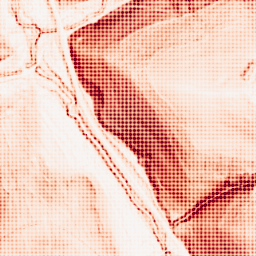
Category: morphological
Decomposition family: morphological_square
Decomposition parameters: operation: gradient
size: 3
Upsampling method: sinc_blackman
Upsampling parameters: scale: 4
kernel_size: 4
Upsampling scale: 4